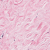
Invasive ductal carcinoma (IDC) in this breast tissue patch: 0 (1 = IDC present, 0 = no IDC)